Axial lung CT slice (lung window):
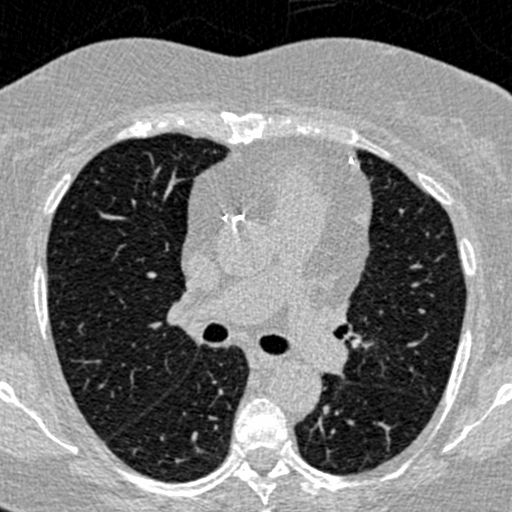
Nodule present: no